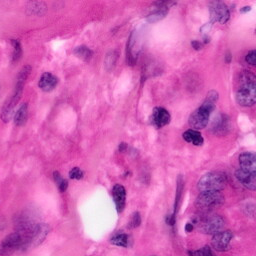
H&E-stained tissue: Pancreatic